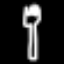
Label: fork